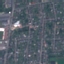
Label: Residential